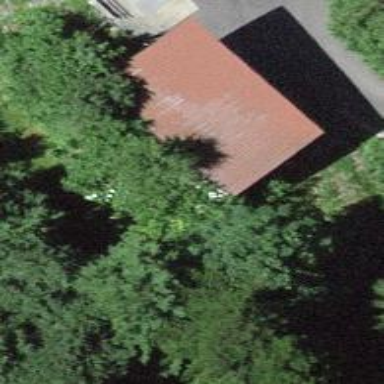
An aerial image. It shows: View of roof of building.